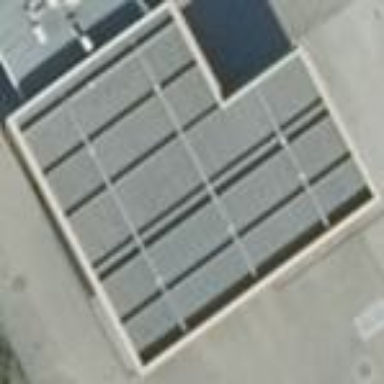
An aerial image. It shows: Fuel station located under roof.